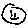
Label: smiley face